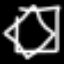
Label: square